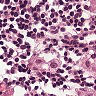
Metastatic tissue present: yes